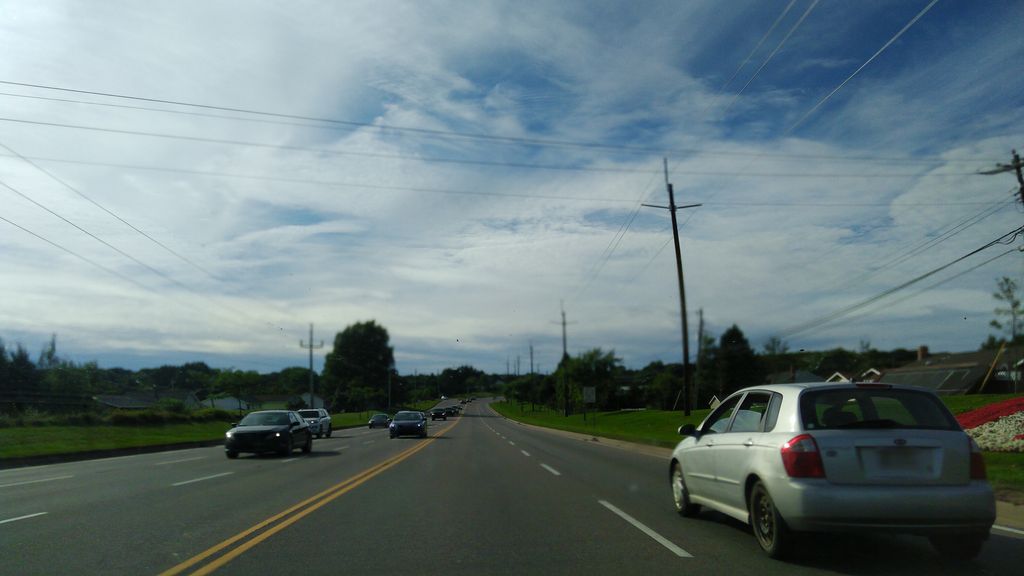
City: charlottetown